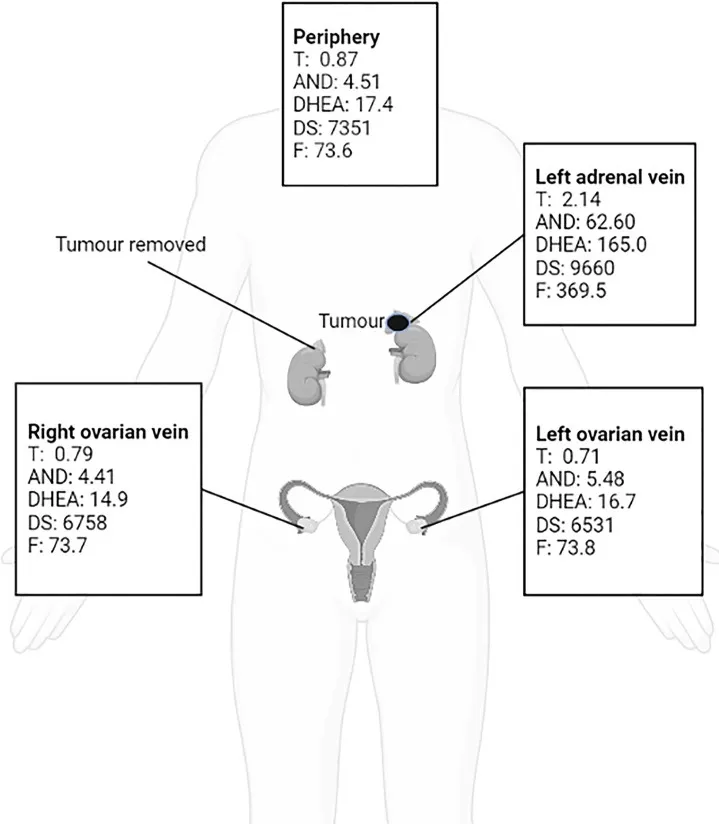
Bilateral ovarian venous sampling (OVS) and left adrenal venous sampling (AVS).
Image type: chart (chart)